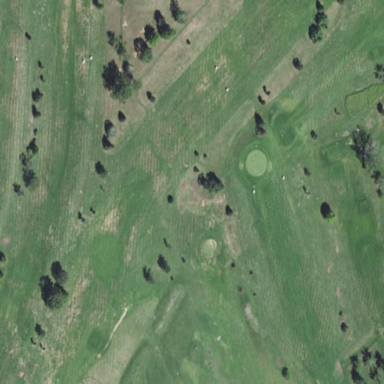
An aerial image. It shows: Rough grassy area used for golf.